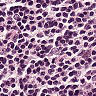
Metastatic tissue present: no